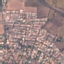
Land use / land cover: Residential